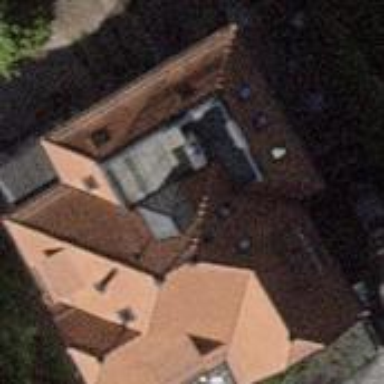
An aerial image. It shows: Building with hipped roof shape.